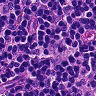
Metastatic tissue present: no